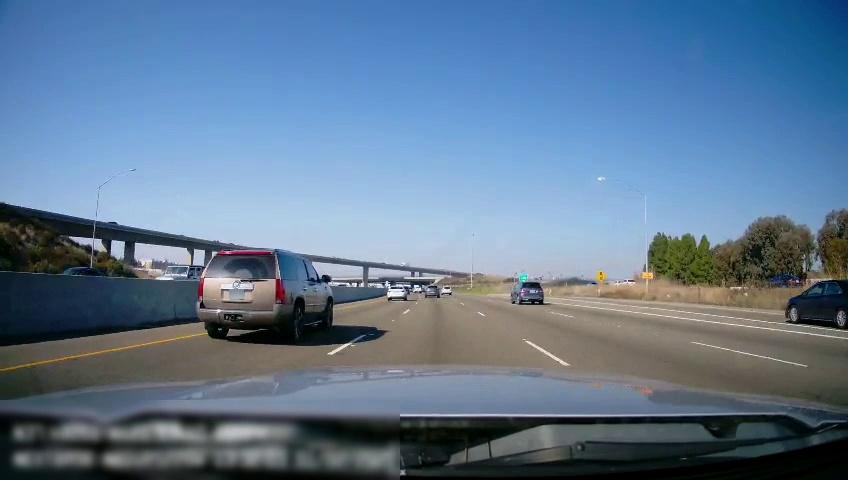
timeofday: Day
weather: Sunny
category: Vehicles | Car
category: Vehicles | Truck
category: Drivable Space
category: Vehicles | Car
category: Vehicles | Car
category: Vehicles | Car
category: Vehicles | SUV
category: Vehicles | Car
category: Vehicles | SUV
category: Vehicles | SUV
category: Vehicles | SUV
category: Vehicles | SUV
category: Vehicles | Car
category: Vehicles | SUV
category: Lanes | Alternate Lane
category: Lanes | Alternate Lane
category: Lanes | Alternate Lane
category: Lanes | Current Lane
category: Lanes | Current Lane
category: Lanes | Alternate Lane
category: Lanes | Alternate Lane
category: Traffic | Signs
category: Traffic | Signs
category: Traffic | Signs